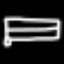
Label: bed